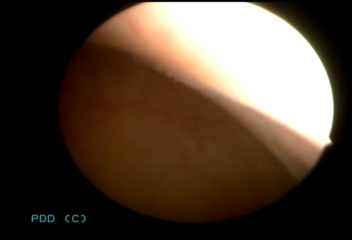
Modality: WLC
Class: Normal mucosa
Bladder cancer association: No